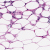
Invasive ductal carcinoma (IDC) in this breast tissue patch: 0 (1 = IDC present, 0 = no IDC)